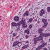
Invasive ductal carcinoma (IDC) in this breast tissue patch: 0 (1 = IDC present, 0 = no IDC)